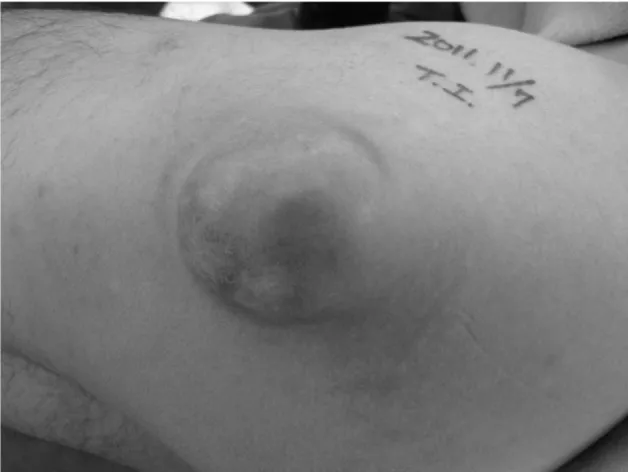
Photograph showing the ~6x5-cm superficial mass in the posterolateral aspect of the left proximal thigh.
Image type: medical_photograph (skin_photograph)